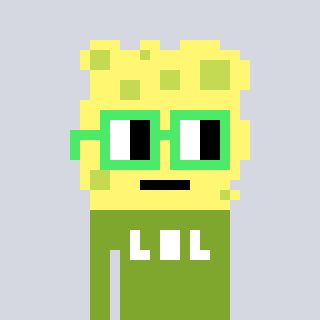
a pixel art character with square light green glasses, a sponge-shaped head and a slimegreen-colored body on a cool background